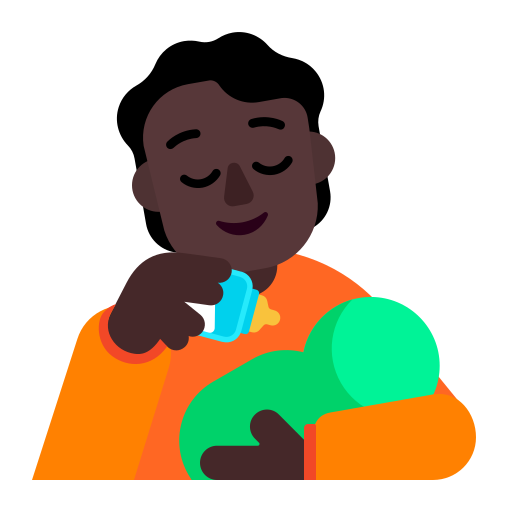
person feeding baby flat dark